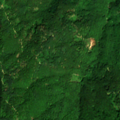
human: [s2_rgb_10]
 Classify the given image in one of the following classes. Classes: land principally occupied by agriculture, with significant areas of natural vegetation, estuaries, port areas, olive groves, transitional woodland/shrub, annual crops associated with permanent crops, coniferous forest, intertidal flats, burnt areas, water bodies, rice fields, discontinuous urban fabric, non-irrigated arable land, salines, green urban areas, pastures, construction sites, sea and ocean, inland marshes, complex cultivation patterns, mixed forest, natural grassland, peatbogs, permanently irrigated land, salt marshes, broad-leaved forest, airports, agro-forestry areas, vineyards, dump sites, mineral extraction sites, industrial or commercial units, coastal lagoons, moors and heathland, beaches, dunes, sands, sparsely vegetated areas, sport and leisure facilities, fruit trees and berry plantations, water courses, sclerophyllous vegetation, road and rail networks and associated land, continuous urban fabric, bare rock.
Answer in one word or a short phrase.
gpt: broad-leaved forest